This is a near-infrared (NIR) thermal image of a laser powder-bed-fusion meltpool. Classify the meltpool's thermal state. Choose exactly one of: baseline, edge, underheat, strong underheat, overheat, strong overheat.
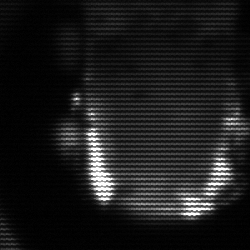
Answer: baseline